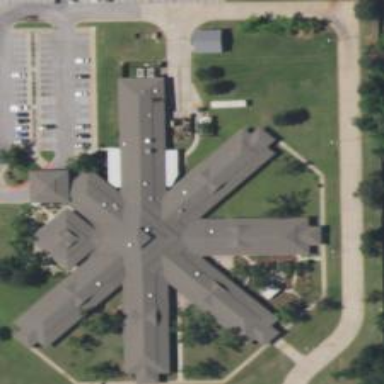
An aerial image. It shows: Nursing home.